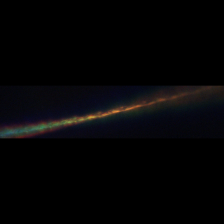
Taxon: Leptocylindrus
Group: Diatoms